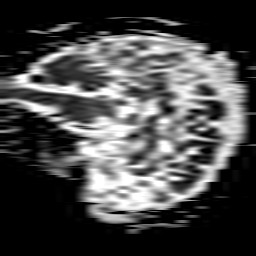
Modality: ADC
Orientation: sagittal
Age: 80
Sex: female
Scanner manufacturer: philips
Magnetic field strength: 1.5 T
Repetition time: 3.681 s
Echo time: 0.09411 s